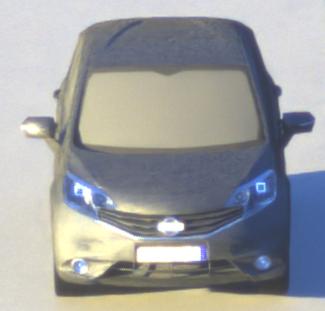
Make: Nissan
Model: Note 1.2
Detailed model: Note (E12) (10/13 - 12/16)
Model produced from: 2013/10
Model produced until: 2015/09
Doors: 5
Color: gray
Road condition: wet road
Daytime: sunrise or sunset
Contrast: medium contrast